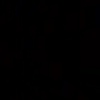
Label: space